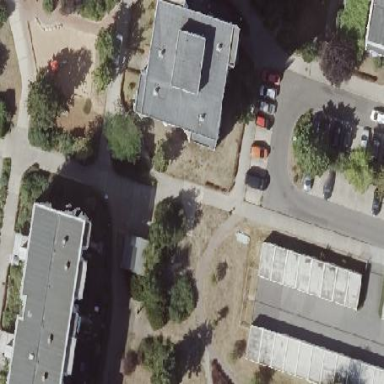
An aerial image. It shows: Apartment building with flat roof.